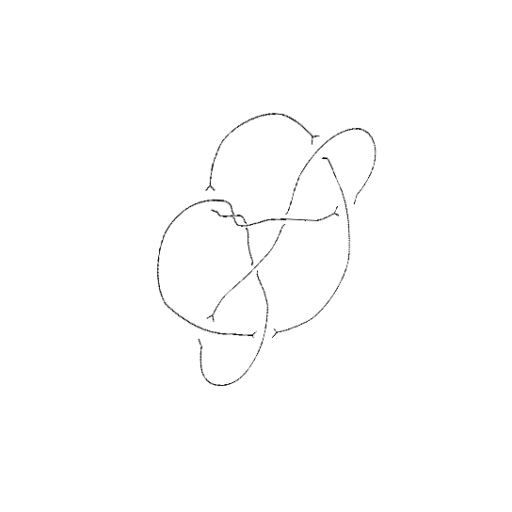
Crossing number: 9